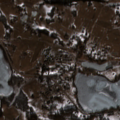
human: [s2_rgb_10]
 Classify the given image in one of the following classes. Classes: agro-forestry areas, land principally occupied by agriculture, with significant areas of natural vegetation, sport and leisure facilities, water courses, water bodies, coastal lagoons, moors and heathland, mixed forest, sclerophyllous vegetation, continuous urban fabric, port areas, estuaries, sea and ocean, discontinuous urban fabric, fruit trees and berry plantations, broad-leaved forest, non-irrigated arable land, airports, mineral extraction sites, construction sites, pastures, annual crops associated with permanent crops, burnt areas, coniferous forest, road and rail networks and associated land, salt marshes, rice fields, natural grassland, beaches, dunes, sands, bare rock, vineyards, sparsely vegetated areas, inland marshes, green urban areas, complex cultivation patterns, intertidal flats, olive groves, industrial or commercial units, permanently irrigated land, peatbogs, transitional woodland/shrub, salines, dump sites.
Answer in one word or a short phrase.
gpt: non-irrigated arable land, complex cultivation patterns, land principally occupied by agriculture, with significant areas of natural vegetation, broad-leaved forest, water bodies